Interaction volume radius: 10 \u00c5
Interaction volume height: 15 \u00c5
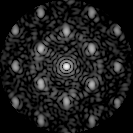
Disorder parameter: 0.4403